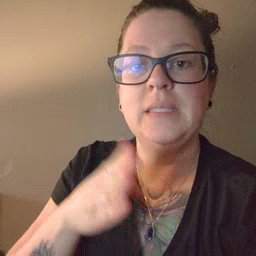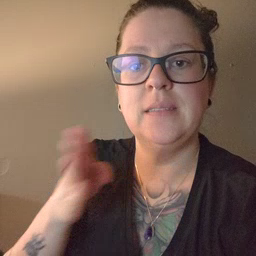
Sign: beside